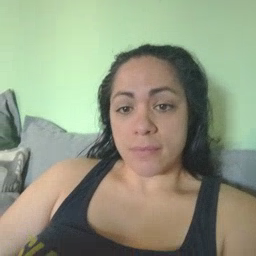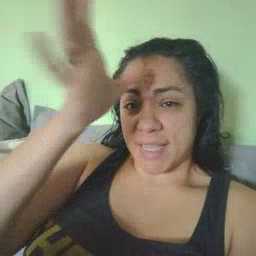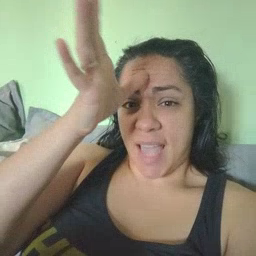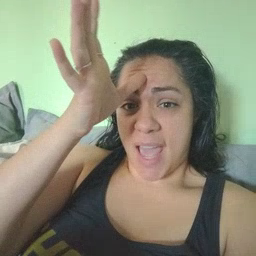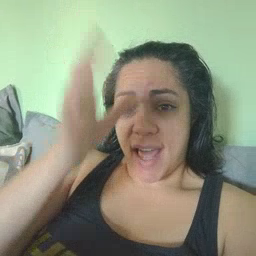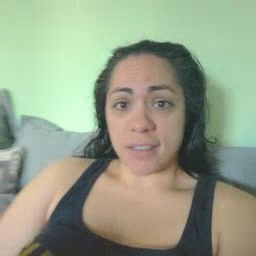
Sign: dad